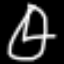
Label: clock